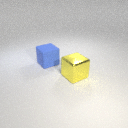
large yellow metal cube to the right of large blue rubber cube